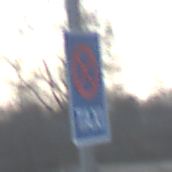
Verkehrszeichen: Taxenstand
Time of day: SunriseSunset
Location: Outdoor (Suburban)
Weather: PartlyCloudy
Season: Winter
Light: Natural